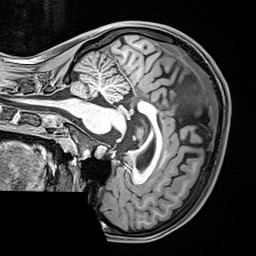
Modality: T1w
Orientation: sagittal
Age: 18
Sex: female
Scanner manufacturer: siemens
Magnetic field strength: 3 T
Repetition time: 2.4 s
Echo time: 0.00217 s